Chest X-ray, PA view. Patient: 35 years old, sex M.
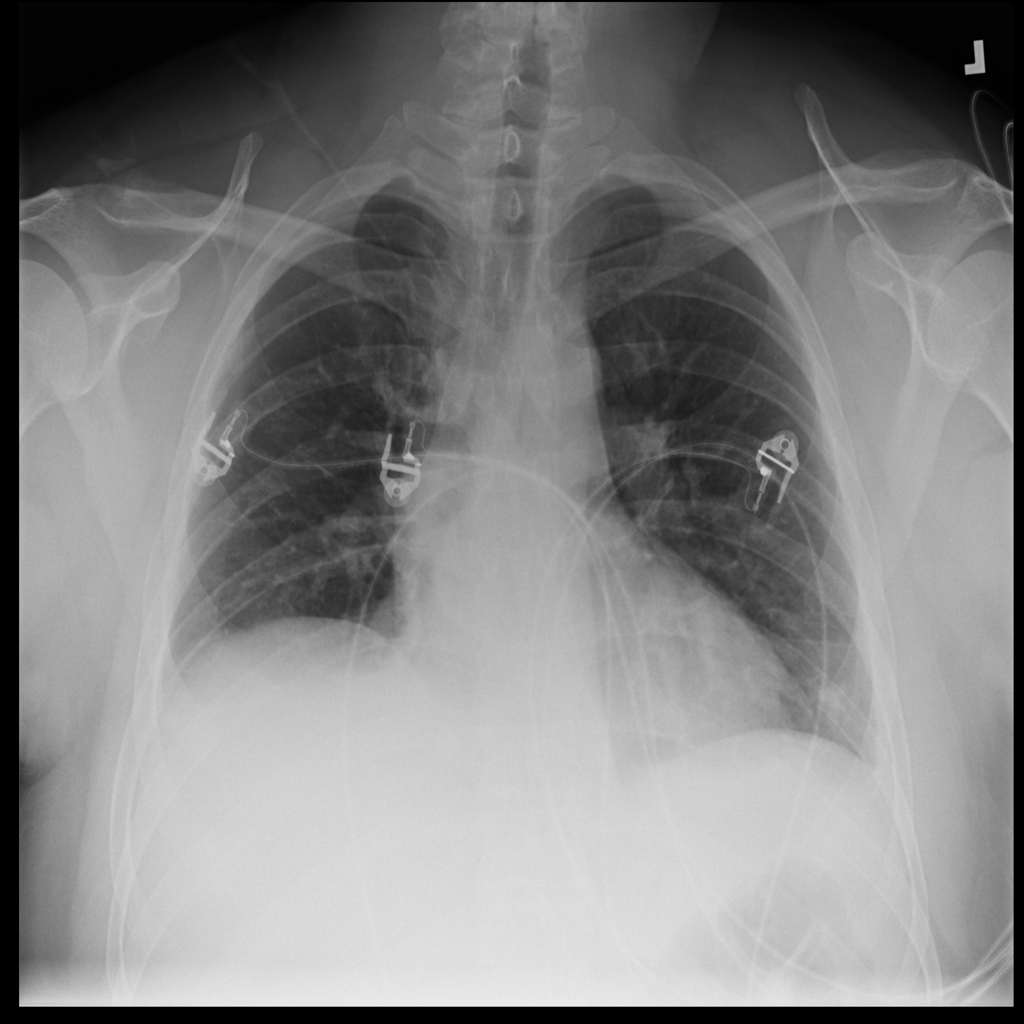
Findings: No Finding